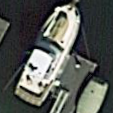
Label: Civil_yacht